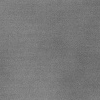
Atmospheric dust classification: dusty